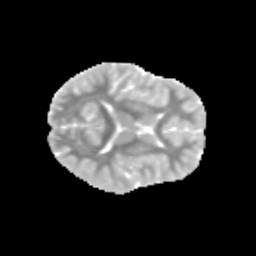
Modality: MD
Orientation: axial
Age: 10
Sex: female
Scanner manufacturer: siemens
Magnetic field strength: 3 T
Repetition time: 3.8 s
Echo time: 0.07 s